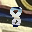
Label: 8